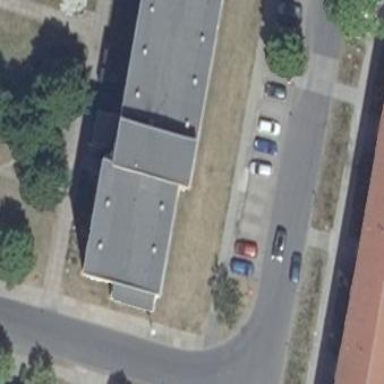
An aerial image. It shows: Flat-roofed apartment building with tar paper roofing material.